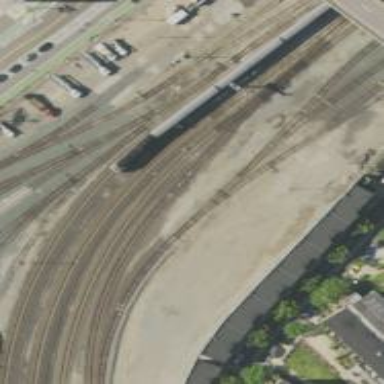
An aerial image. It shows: Railway yard in service.